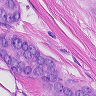
Metastatic tissue present: yes